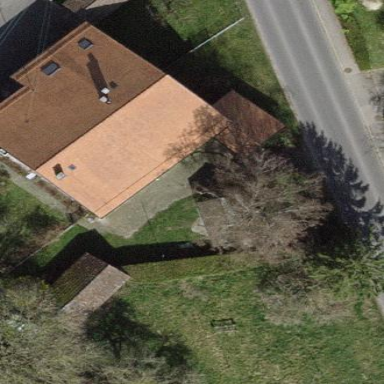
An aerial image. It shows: Simple and straightforward house.